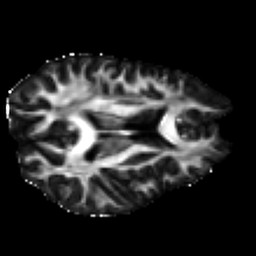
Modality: FA
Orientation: axial
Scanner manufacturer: ge
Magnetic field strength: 3 T
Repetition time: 7.98 s
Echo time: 0.0701 s